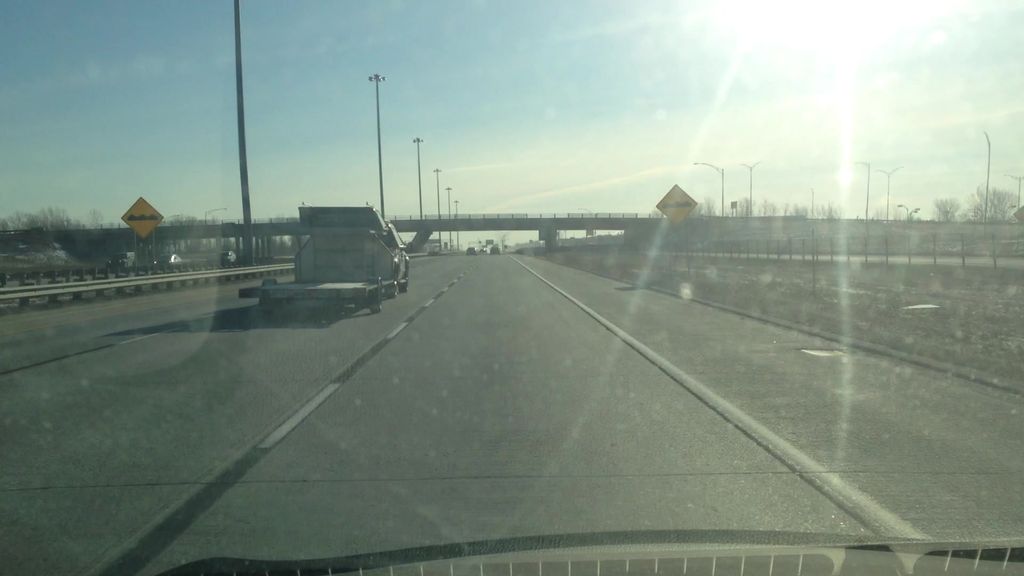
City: montreal